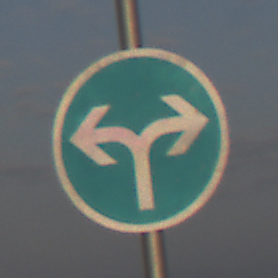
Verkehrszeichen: VorgeschriebeneFahrtrichtungRechtsOderLinks
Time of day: SunriseSunset
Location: Outdoor (Nature)
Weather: PartlyCloudy
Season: NotSpecified
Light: Natural